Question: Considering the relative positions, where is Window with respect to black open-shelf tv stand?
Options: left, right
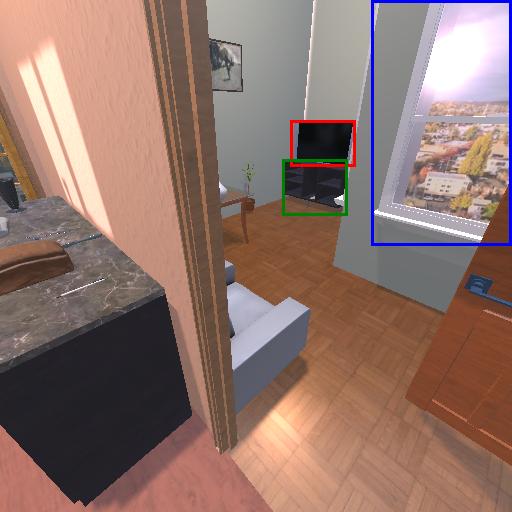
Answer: left